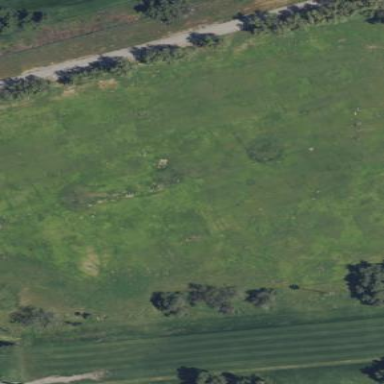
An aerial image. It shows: Grassy area designated as driving range for golf.